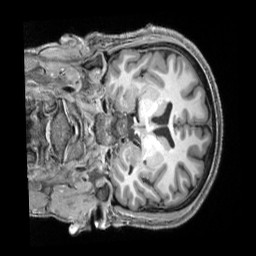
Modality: T1w
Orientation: coronal
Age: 27
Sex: male
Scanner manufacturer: siemens
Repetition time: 2.3 s
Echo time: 0.00229 s